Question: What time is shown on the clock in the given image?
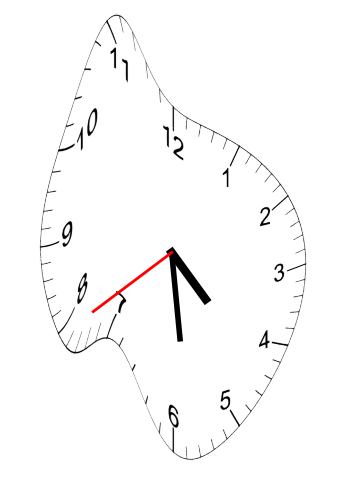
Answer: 04:28:39